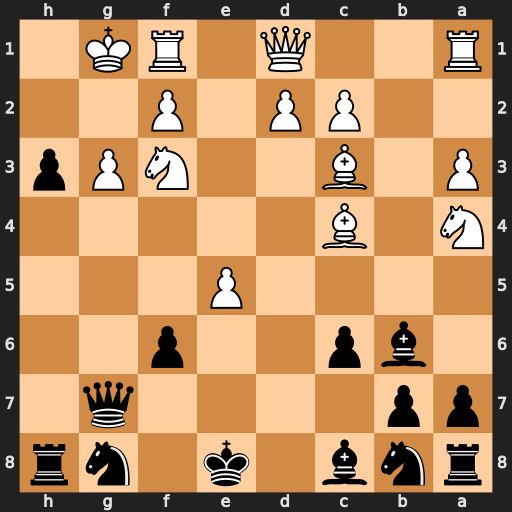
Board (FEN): rnb1k1nr/pp4q1/1bp2p2/4P3/N1B5/P1B2NPp/2PP1P2/R2Q1RK1
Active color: b
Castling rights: kq
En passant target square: -
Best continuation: Qxg3+ Kh1 Qg2#